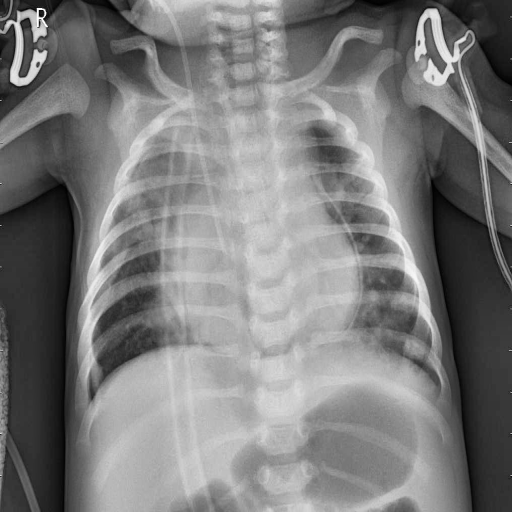
Finding: PNEUMONIA